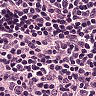
Metastatic tissue present: no